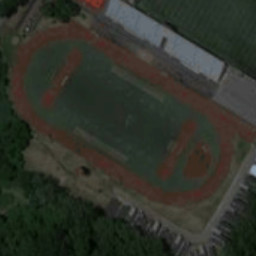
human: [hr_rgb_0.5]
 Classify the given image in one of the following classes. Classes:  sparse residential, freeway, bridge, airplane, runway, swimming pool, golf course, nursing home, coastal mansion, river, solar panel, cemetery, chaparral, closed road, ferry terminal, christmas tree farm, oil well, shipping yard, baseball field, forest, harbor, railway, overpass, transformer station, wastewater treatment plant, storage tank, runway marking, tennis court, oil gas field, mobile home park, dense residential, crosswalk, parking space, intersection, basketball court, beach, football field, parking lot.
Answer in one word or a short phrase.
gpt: football field